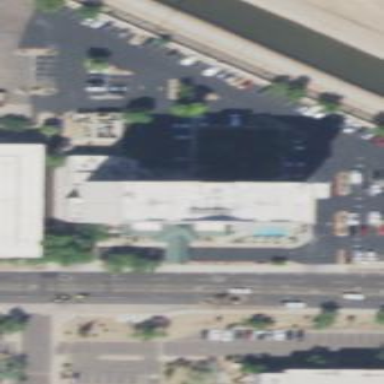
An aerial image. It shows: Hotel building.